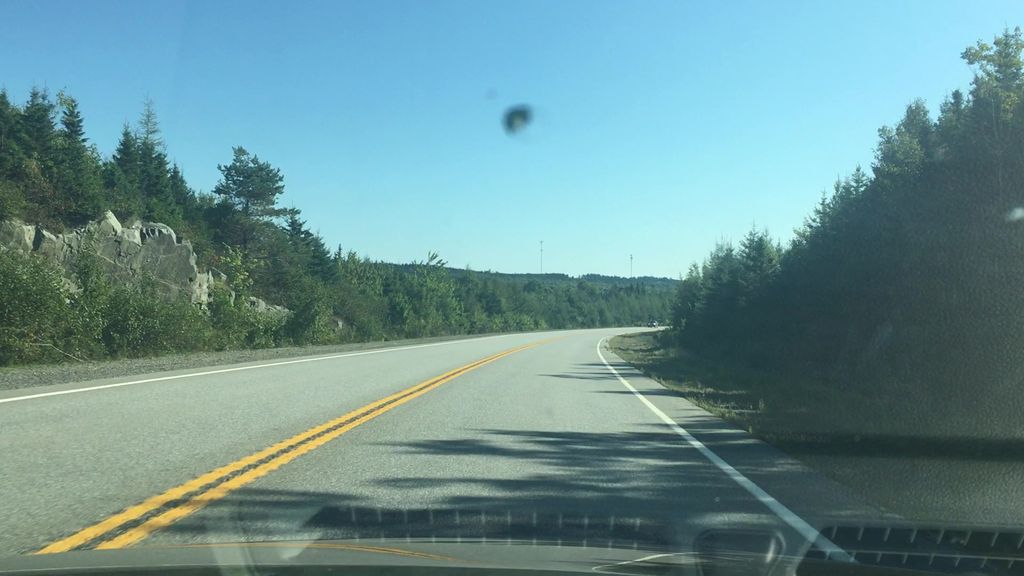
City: halifax